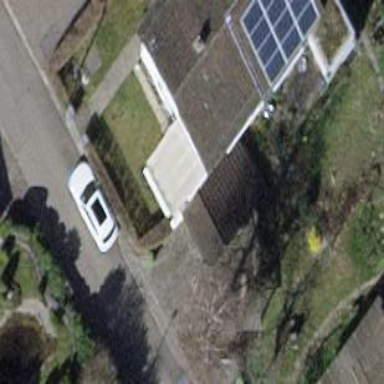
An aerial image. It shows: Semi-detached house.